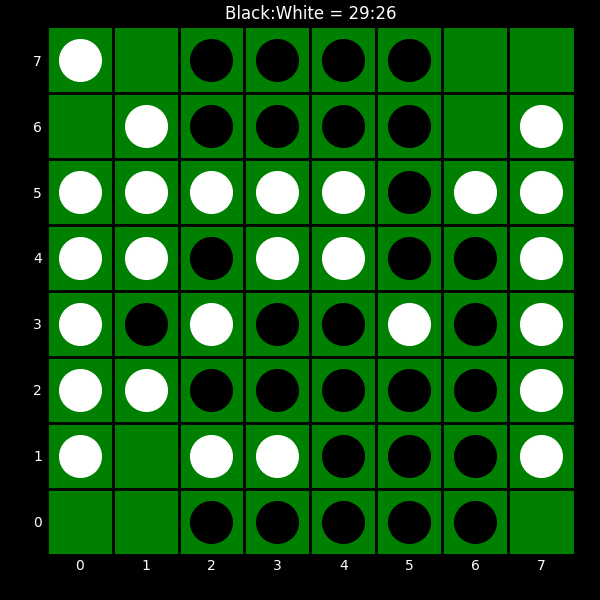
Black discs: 29
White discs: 26